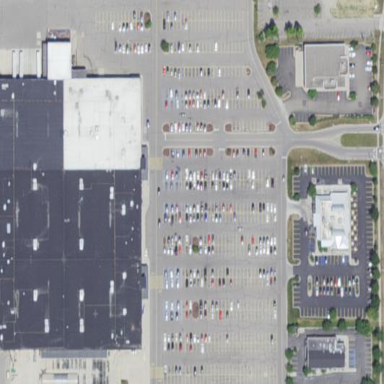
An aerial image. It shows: Parking area.